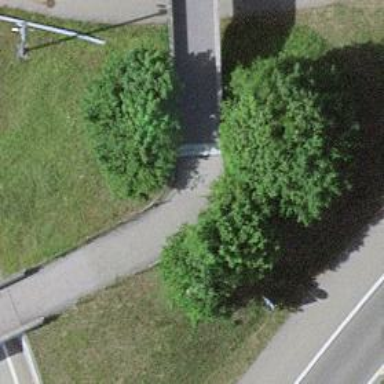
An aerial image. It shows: Asphalt footway bridge with concrete beam structure.